Field crop: maize
Growth stage: 2
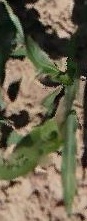
Species: maize